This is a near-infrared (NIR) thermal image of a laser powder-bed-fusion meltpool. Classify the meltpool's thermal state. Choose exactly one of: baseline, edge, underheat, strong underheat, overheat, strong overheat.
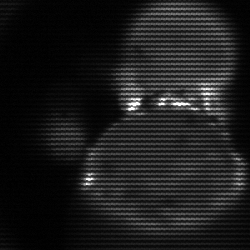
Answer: edge